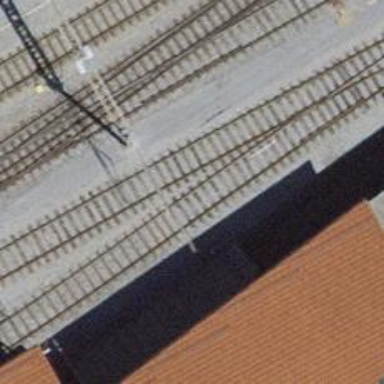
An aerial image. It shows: Railway yard with electrified tracks and single track.